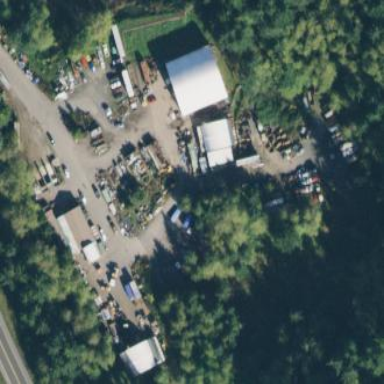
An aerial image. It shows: Recycling center that accepts scrap metal.